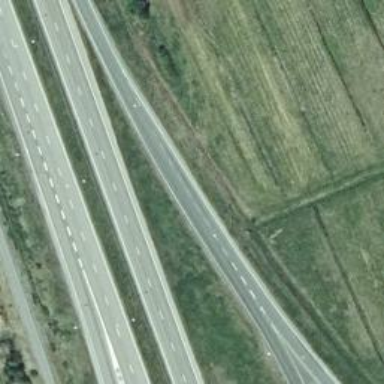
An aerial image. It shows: Motorway link.